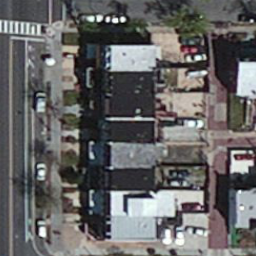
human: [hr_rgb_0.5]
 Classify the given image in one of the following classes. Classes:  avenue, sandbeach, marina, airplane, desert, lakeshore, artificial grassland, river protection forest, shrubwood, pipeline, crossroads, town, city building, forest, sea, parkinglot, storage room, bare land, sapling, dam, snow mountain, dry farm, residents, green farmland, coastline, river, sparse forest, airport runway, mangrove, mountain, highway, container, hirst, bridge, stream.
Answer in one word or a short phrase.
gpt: city building